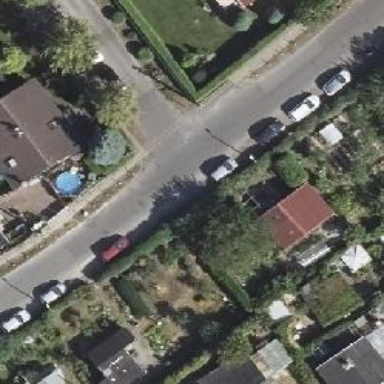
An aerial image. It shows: Residential road with asphalt surface. There is sidewalk on the left side.